Interaction volume radius: 5 \u00c5
Interaction volume height: 25 \u00c5
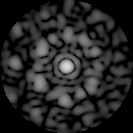
Disorder parameter: 0.6191